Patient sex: M
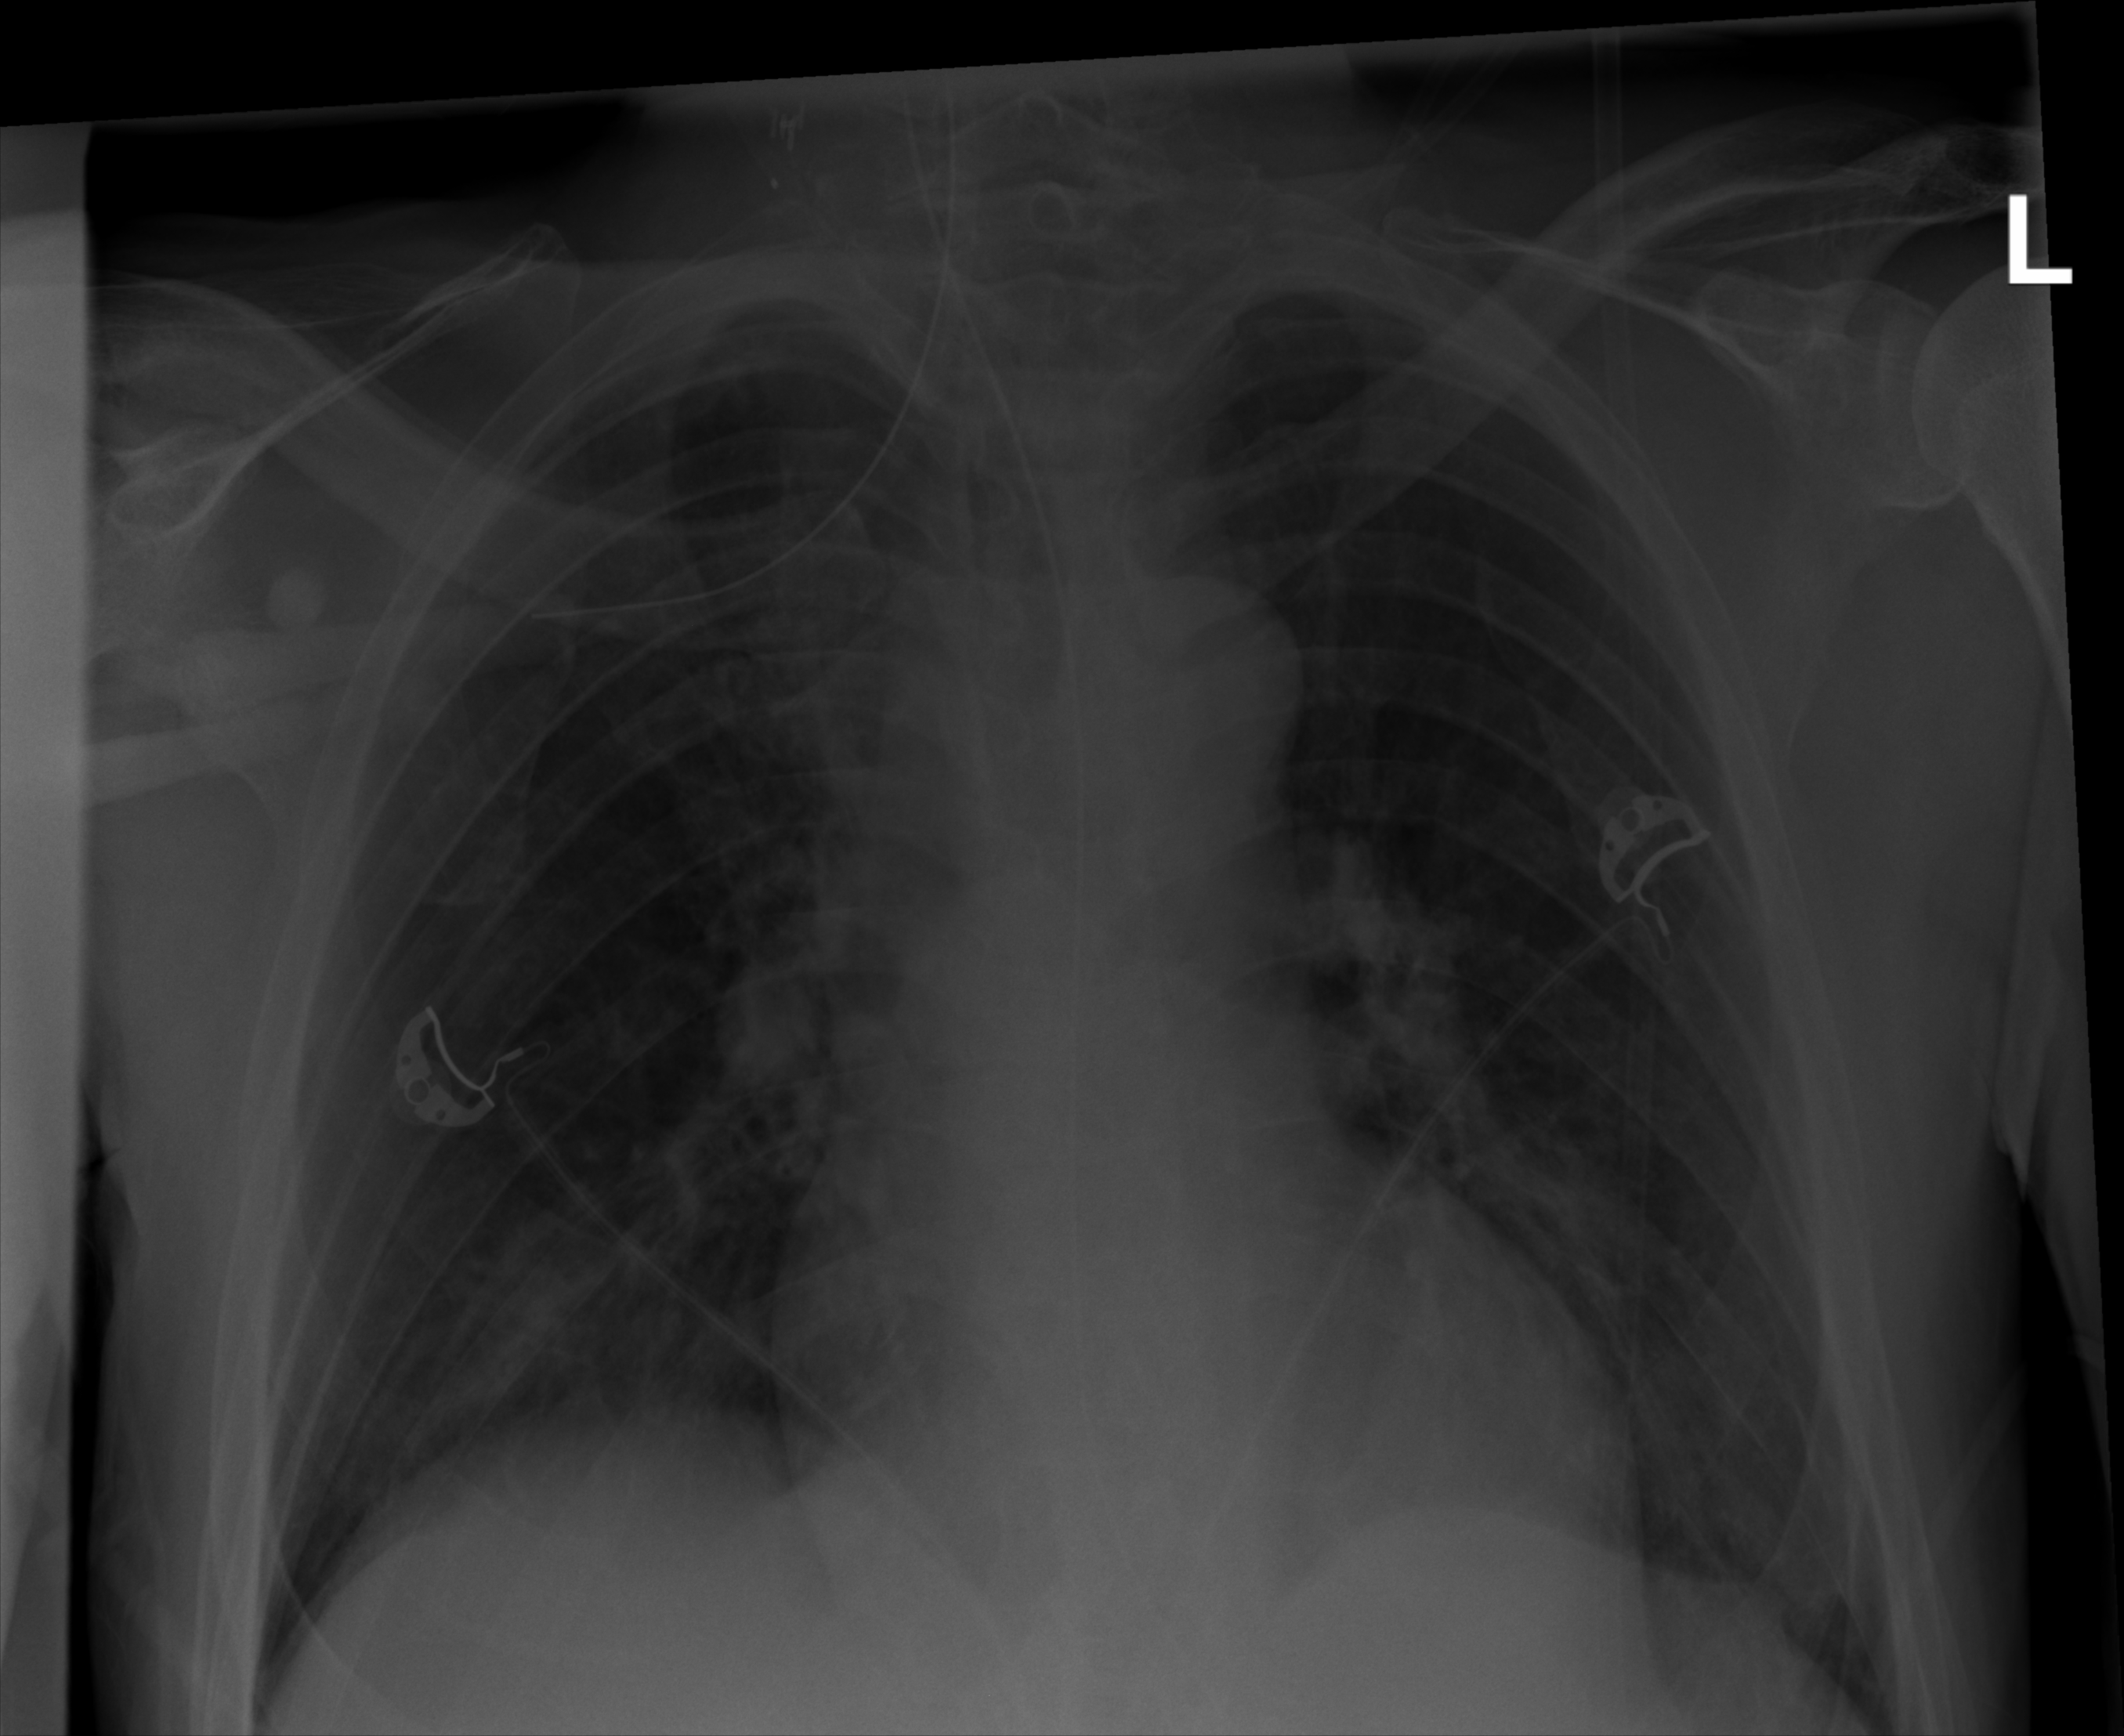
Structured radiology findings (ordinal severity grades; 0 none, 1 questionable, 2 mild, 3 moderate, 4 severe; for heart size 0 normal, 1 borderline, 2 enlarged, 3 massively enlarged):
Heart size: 0
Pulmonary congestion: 0
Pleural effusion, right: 0
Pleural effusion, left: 0
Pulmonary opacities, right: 2
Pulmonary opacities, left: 0
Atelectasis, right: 2
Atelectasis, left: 0